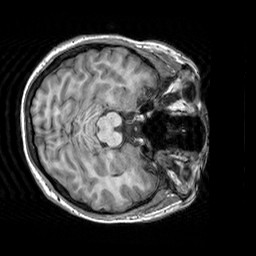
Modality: T1w
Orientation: axial
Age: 27
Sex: female
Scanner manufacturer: siemens
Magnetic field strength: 3 T
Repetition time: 2.3 s
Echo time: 0.00303 s